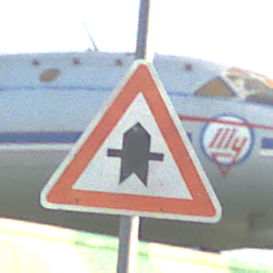
Verkehrszeichen: Vorfahrt
Umgebung: Outdoor, Special
Tageszeit: SunriseSunset
Wetter: Clear
Licht: Natural
Jahreszeit: NotSpecified
Kontrast: MediumContrast